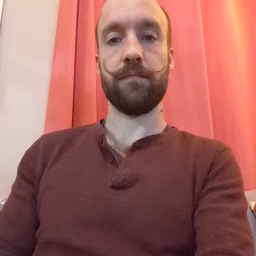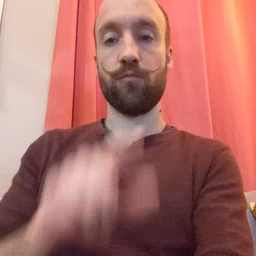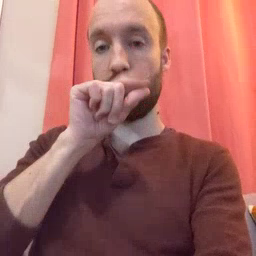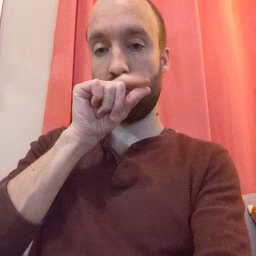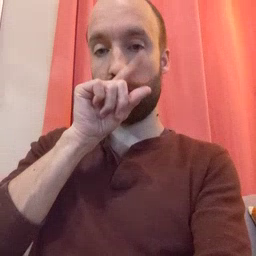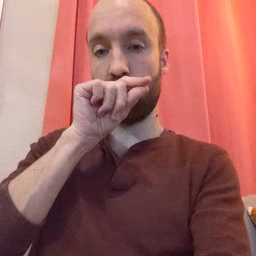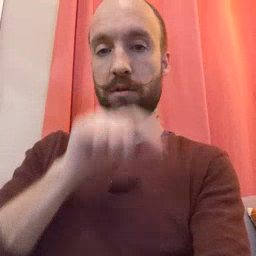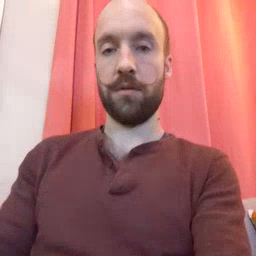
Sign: bird